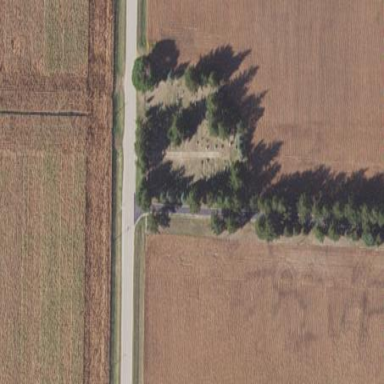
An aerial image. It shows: Graveyard.